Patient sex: M
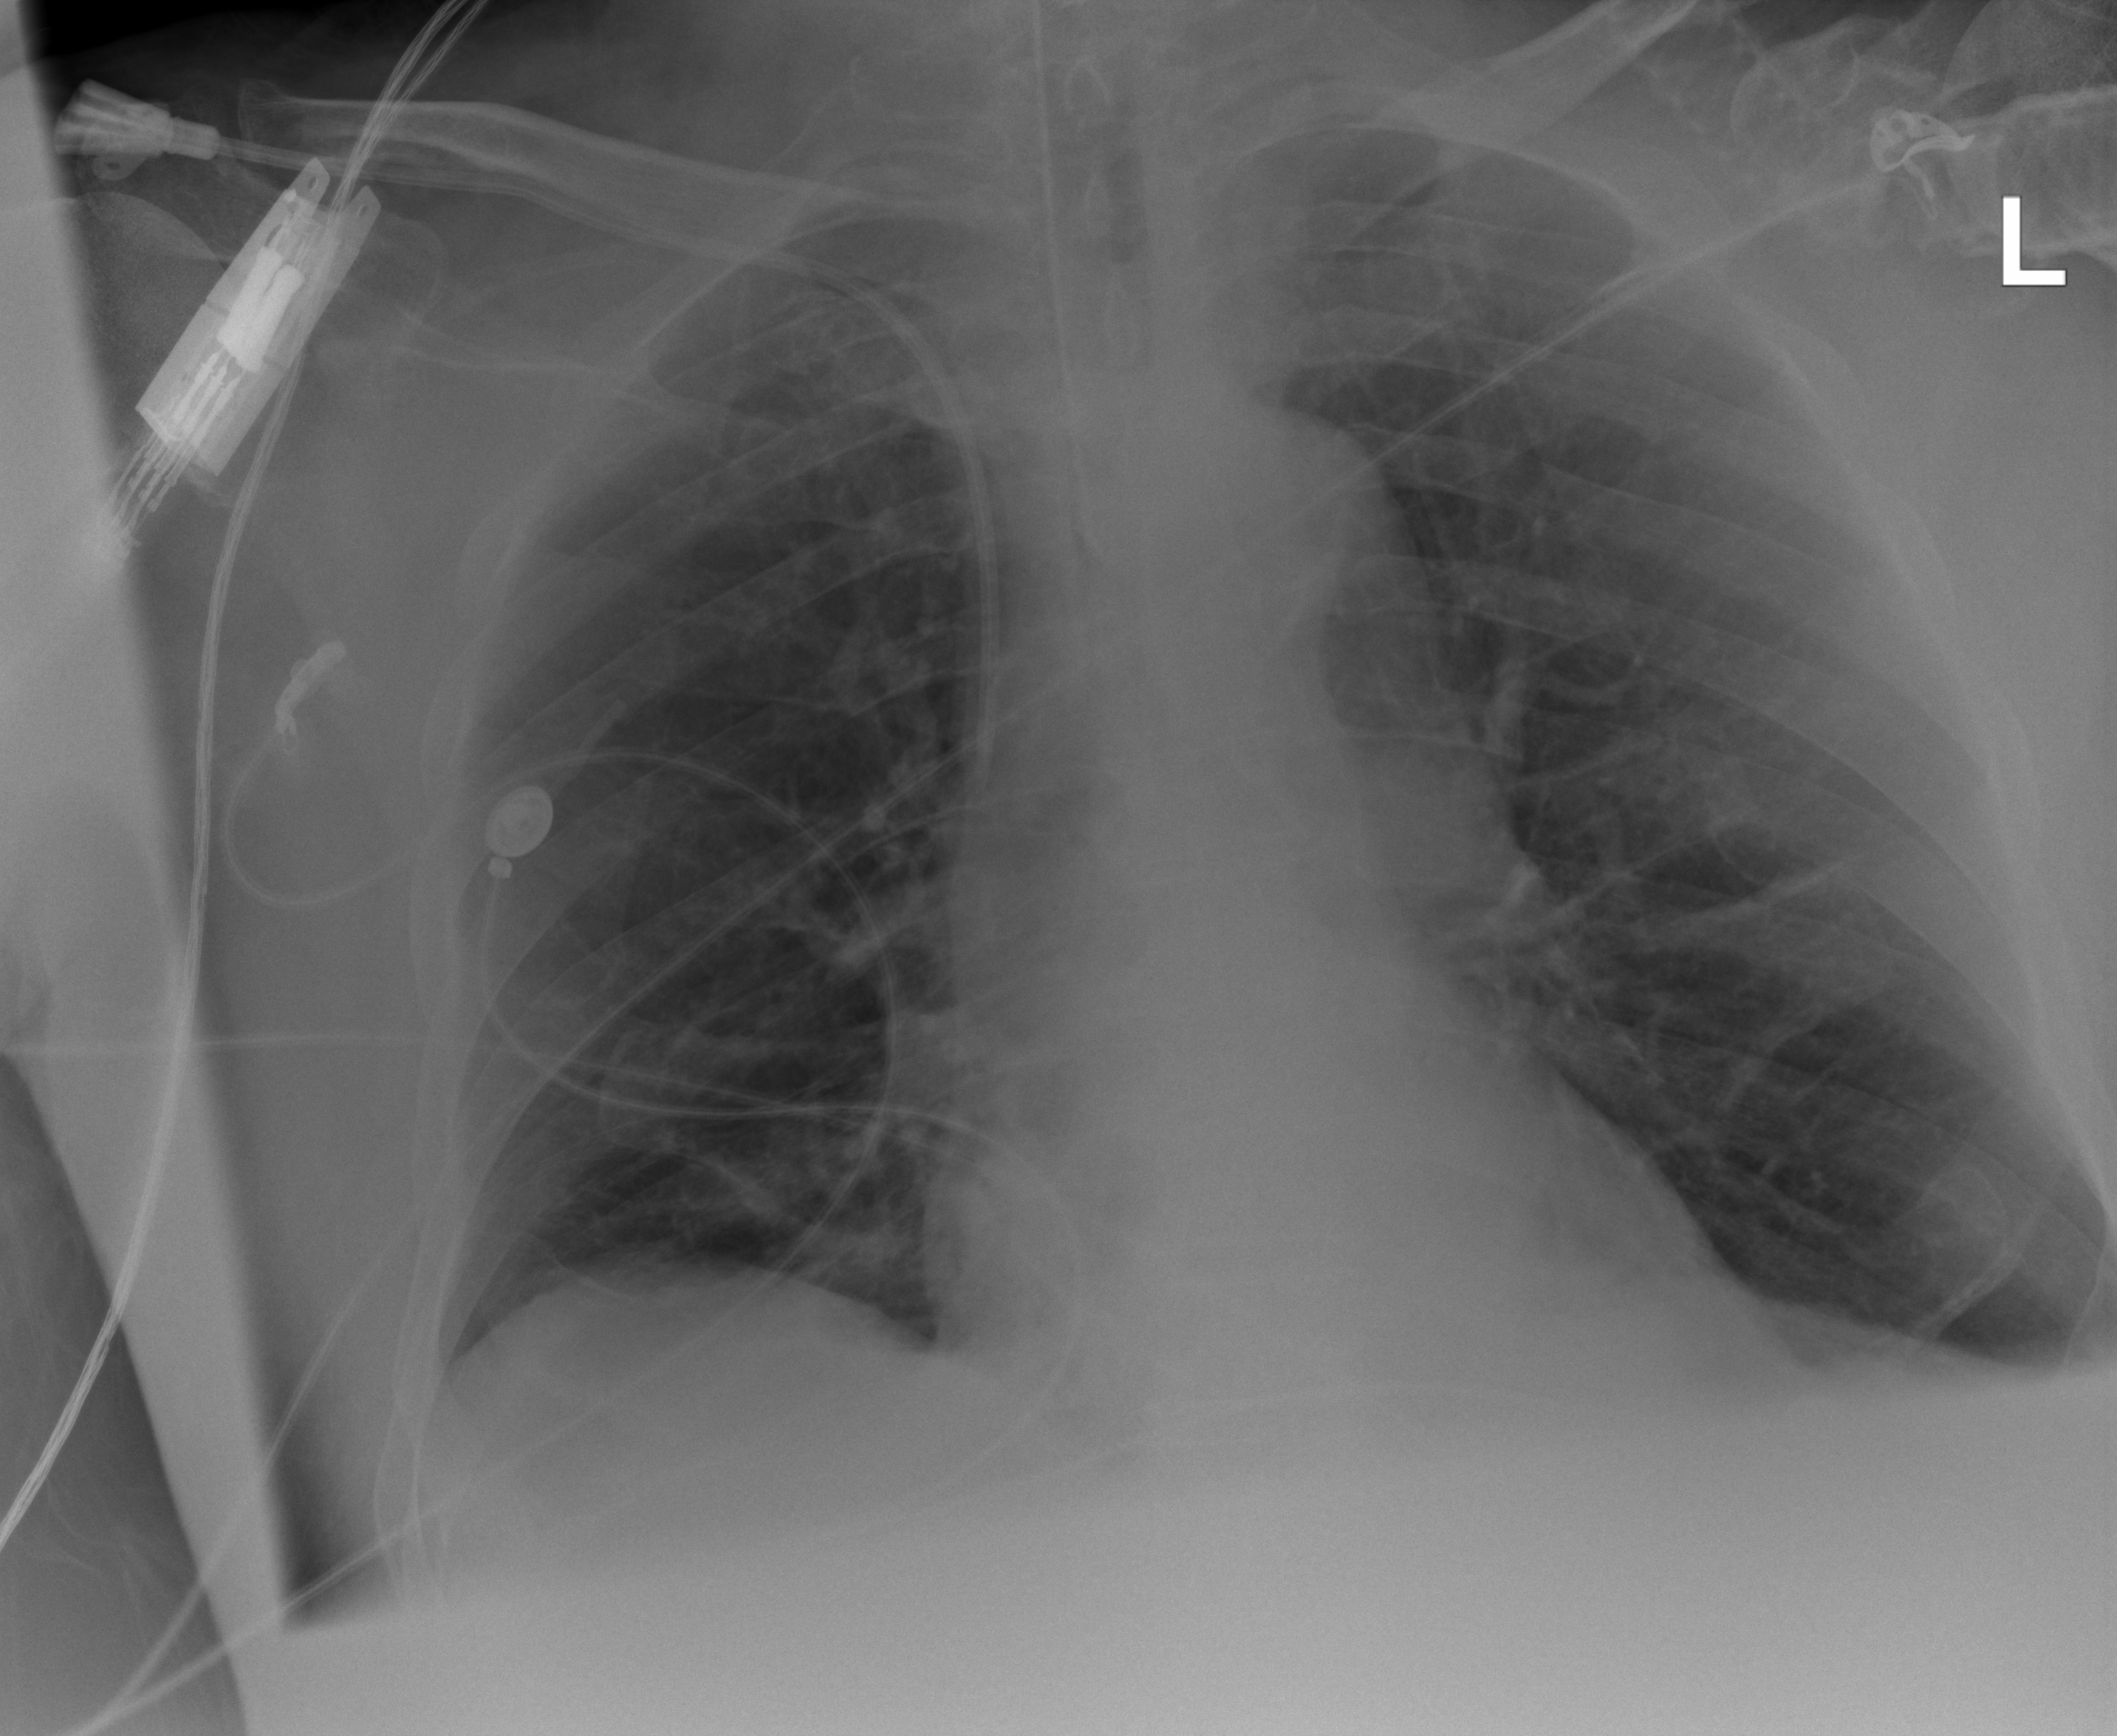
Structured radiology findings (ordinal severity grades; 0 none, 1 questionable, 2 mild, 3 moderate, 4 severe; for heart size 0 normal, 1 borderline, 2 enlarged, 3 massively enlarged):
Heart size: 1
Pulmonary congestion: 2
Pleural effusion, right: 0
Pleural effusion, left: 2
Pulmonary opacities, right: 2
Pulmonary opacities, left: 2
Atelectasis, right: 0
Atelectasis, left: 0